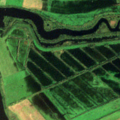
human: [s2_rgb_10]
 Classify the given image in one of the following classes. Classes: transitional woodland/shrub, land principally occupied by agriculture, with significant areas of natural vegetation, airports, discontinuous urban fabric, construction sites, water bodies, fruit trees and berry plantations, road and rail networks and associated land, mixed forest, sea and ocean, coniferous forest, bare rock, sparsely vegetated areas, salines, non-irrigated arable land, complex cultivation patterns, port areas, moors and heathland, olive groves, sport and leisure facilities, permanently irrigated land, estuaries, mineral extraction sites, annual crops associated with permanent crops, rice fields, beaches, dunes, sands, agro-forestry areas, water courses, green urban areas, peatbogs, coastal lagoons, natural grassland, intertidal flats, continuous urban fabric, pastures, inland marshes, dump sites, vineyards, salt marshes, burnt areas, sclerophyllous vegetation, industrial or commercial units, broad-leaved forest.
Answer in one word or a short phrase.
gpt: pastures, water courses